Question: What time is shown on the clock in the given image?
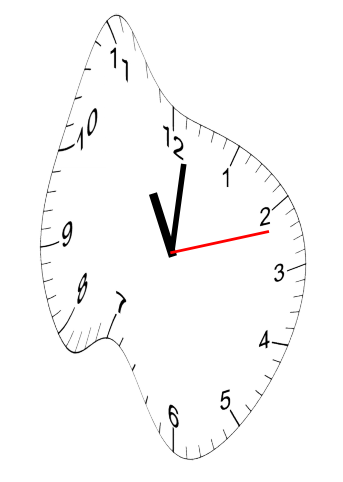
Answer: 11:01:12